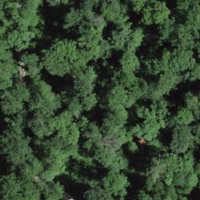
EUNIS habitat code: 44
Species observed at this site:
Limax maximus